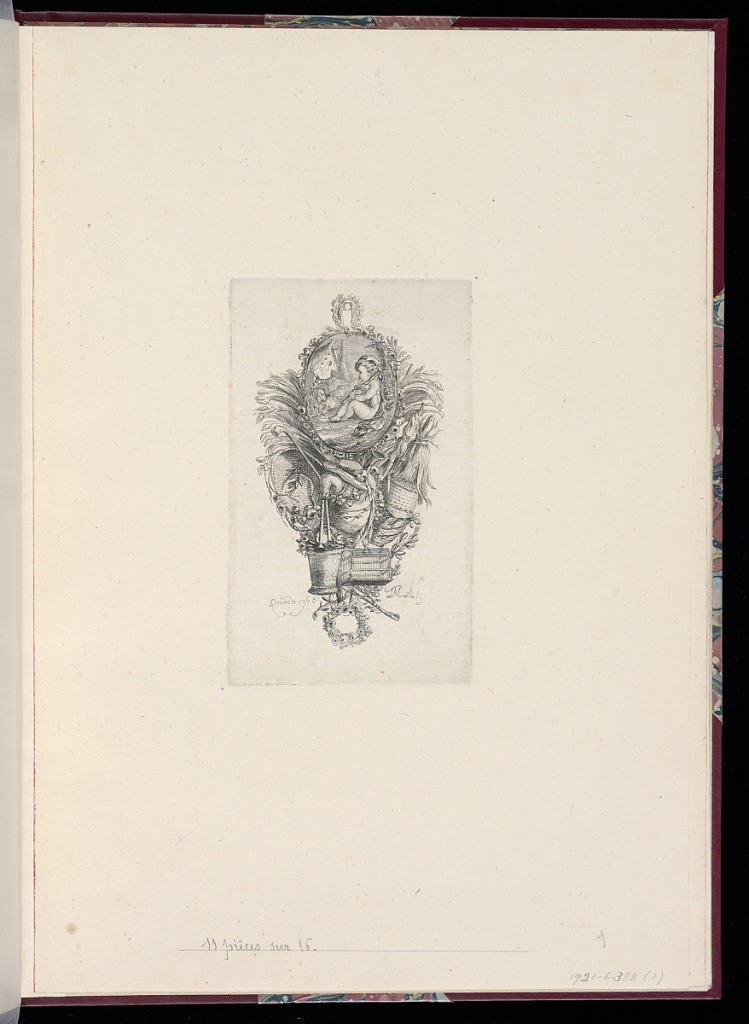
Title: Trophy Design
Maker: François Marie Isidore Queverdo, 1748 - 1797
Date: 1768
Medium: Etching on paper
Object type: Print
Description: An ornamental hanging trophy design with pastoral attributes including baskets, flowers, a birdcage, hat, staff, bagpipe (musette), and foliate branches and grasses. At the top, an oval medallion with a putto shepherd playing a musette/ bagpipe, with animals in a landscape with a house. The plate is signed and numbered.